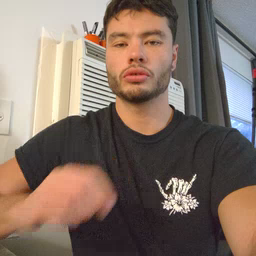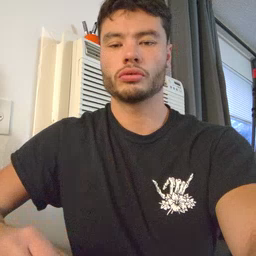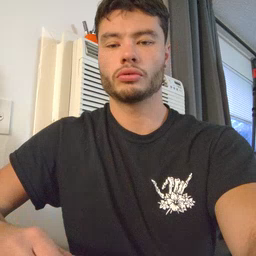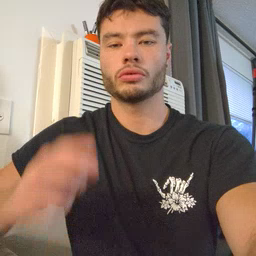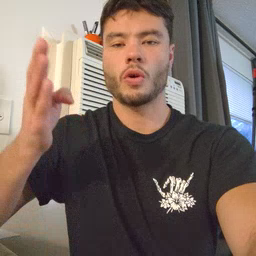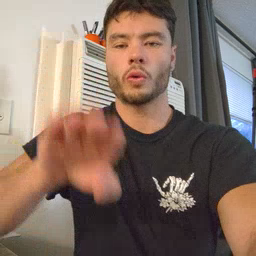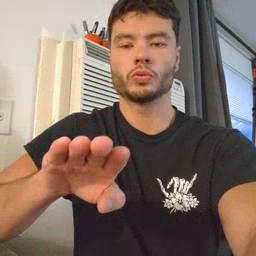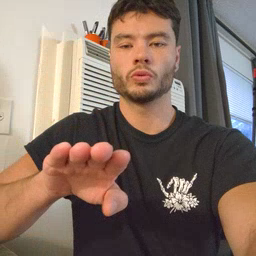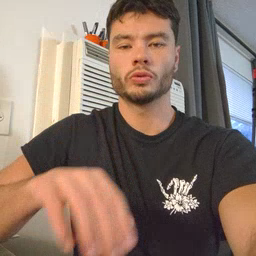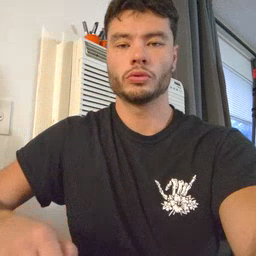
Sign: close